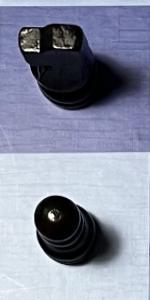
Label: Pawn_Black